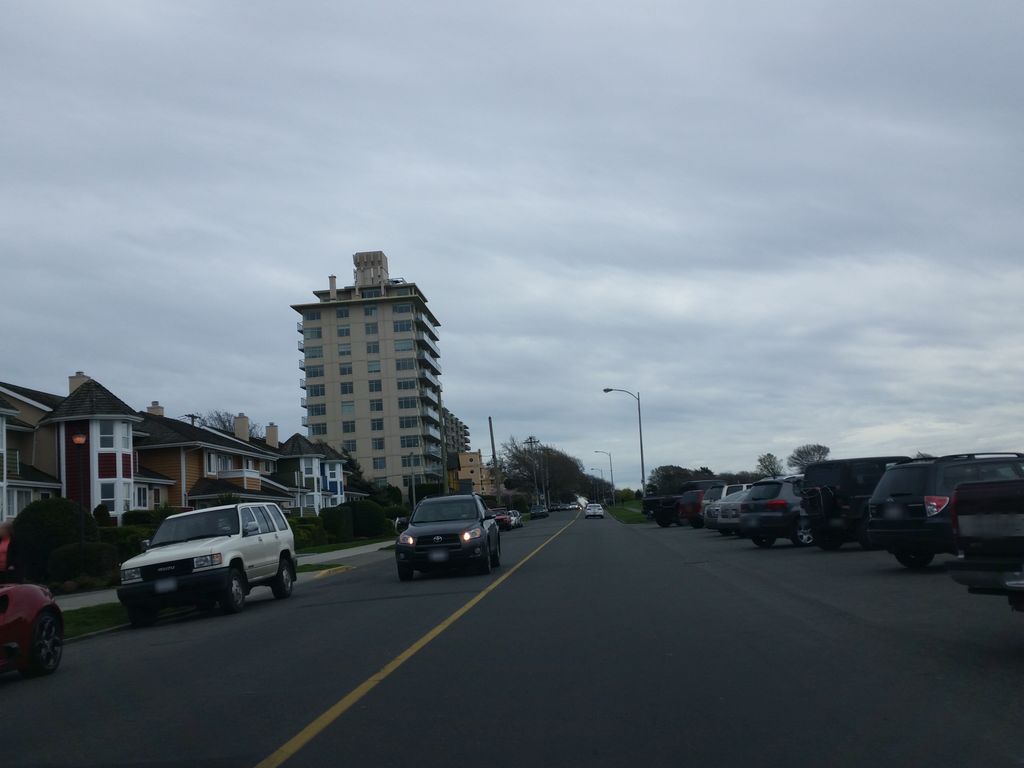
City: victoria